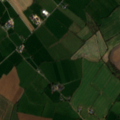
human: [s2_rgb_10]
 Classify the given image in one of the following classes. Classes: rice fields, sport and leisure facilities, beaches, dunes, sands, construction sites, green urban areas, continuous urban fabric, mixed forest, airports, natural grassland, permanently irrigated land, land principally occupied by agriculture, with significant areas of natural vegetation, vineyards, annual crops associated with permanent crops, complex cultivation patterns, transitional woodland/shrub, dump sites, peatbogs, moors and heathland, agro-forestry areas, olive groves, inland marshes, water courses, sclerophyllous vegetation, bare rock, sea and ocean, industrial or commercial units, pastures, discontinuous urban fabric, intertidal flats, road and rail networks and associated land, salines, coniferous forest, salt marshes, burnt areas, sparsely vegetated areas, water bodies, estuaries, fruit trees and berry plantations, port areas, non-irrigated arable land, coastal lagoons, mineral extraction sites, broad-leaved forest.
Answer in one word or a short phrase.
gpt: non-irrigated arable land, pastures